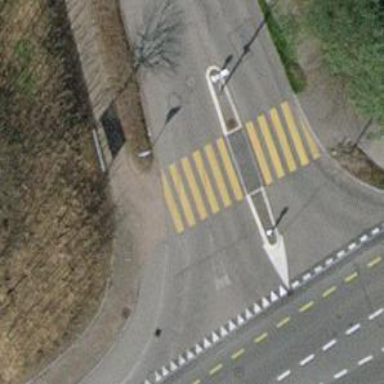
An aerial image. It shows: Marked footway crossing with table traffic calming feature.